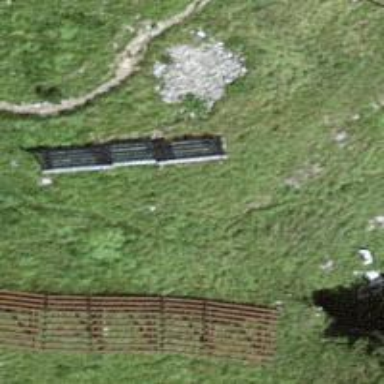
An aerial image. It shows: Structure designed as avalanche protection.